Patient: sex M, age 68
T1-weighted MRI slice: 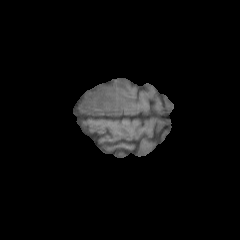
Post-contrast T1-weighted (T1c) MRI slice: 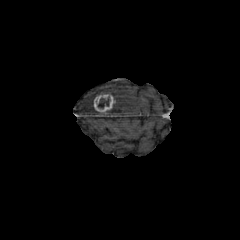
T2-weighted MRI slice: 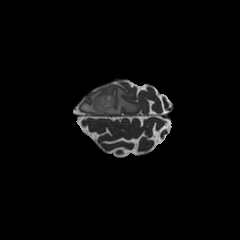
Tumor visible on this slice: yes
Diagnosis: Glioblastoma, IDH-wildtype
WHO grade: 4